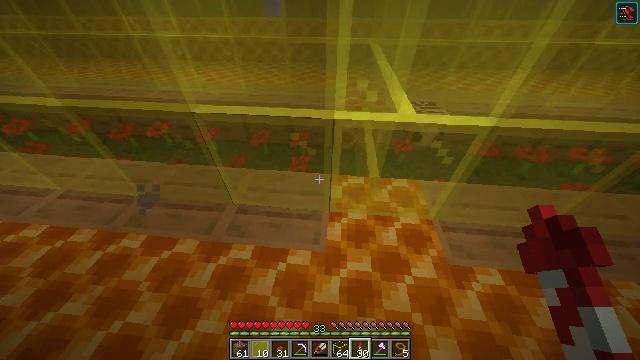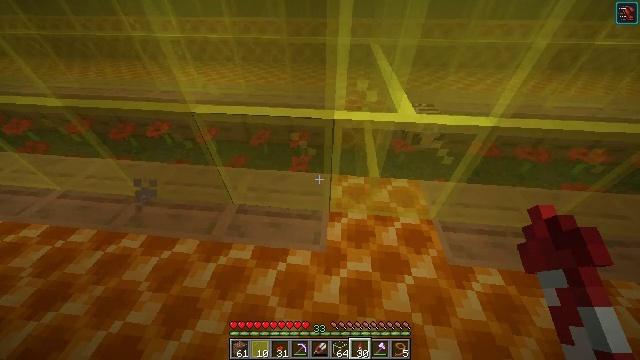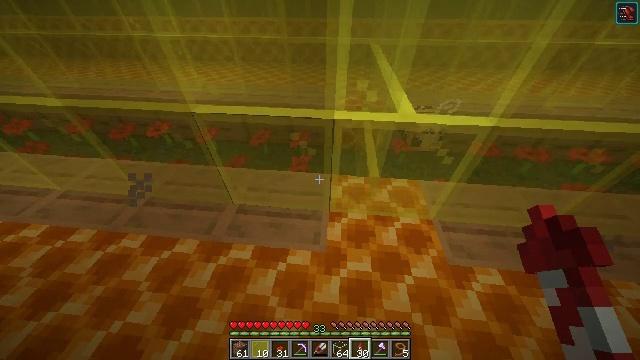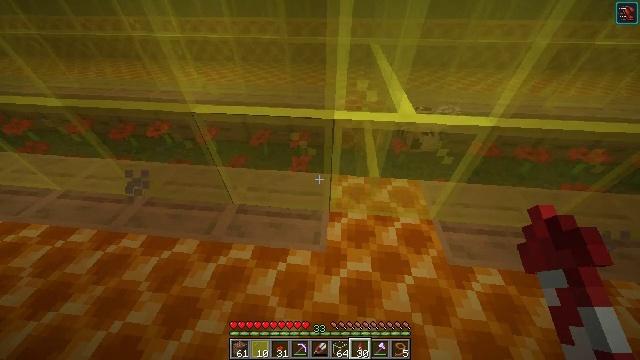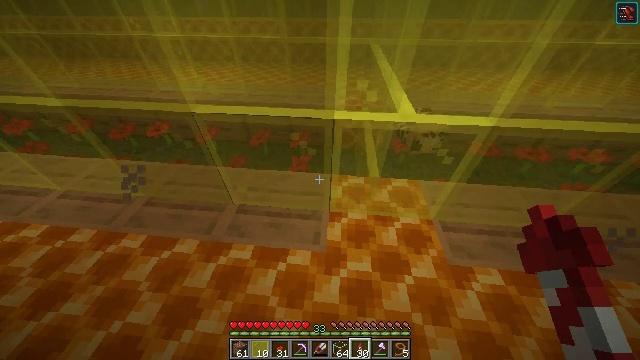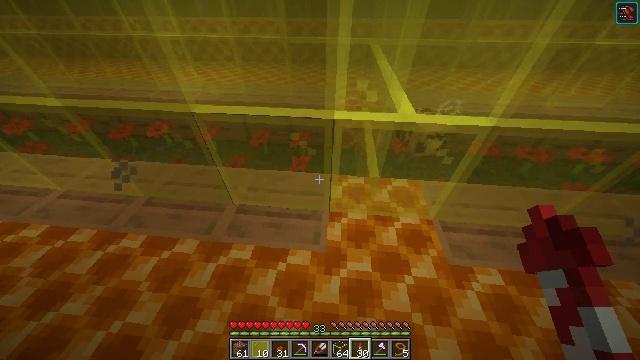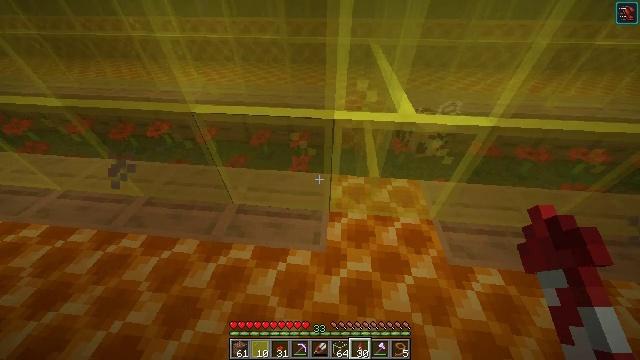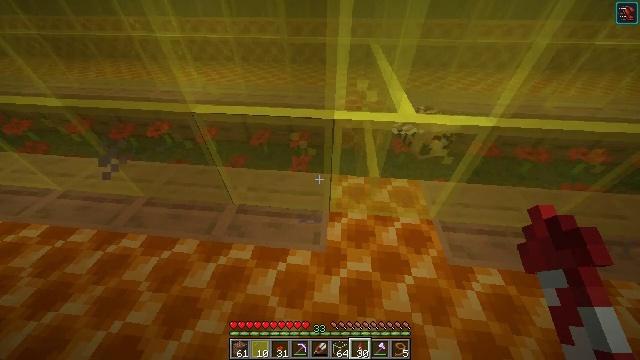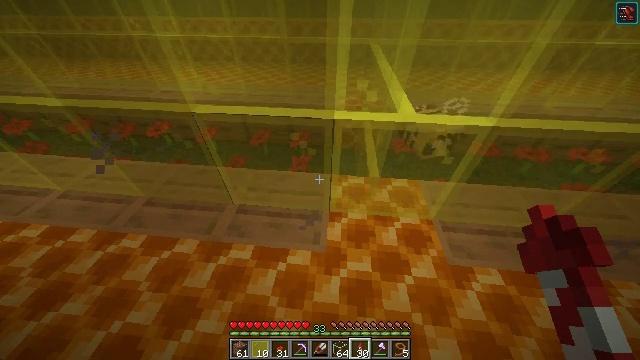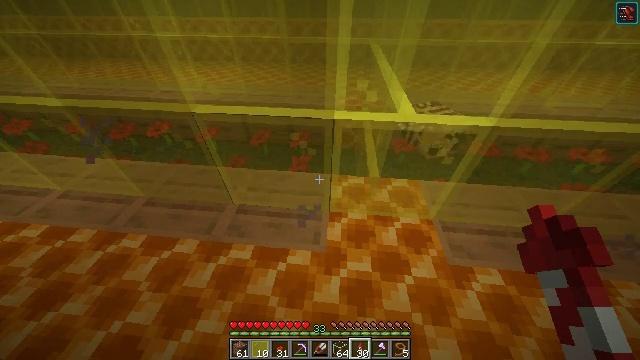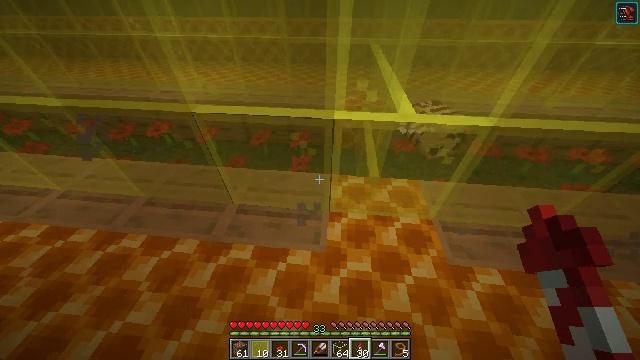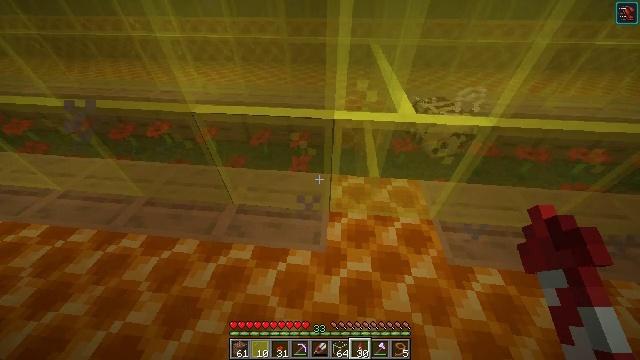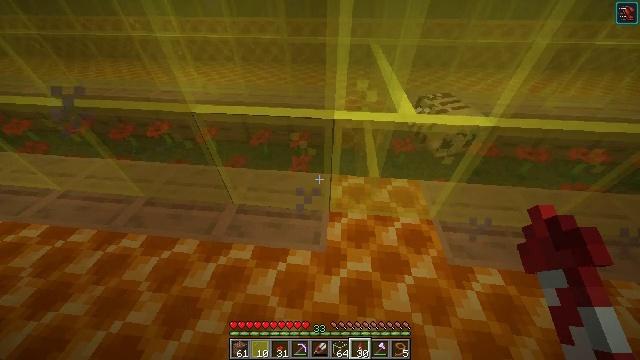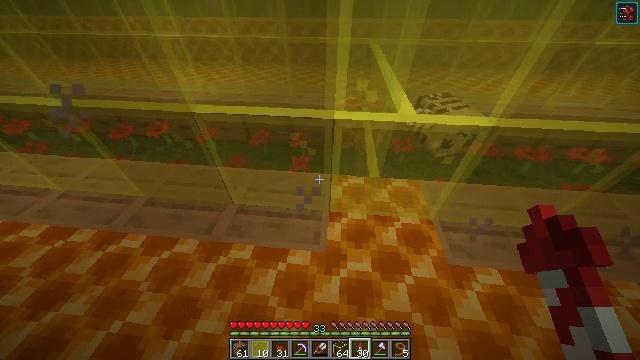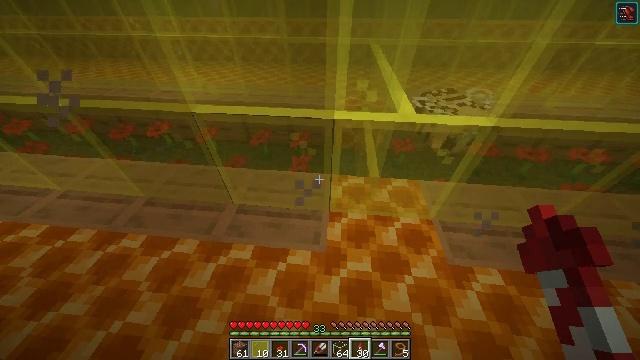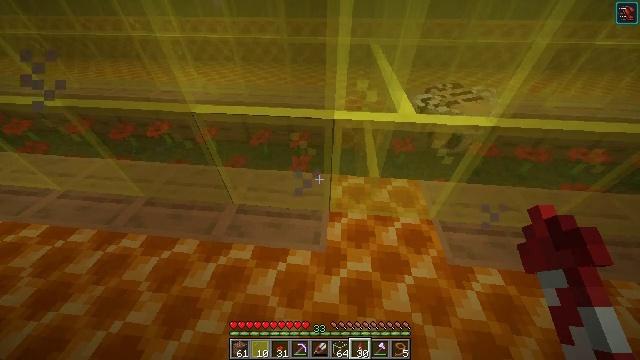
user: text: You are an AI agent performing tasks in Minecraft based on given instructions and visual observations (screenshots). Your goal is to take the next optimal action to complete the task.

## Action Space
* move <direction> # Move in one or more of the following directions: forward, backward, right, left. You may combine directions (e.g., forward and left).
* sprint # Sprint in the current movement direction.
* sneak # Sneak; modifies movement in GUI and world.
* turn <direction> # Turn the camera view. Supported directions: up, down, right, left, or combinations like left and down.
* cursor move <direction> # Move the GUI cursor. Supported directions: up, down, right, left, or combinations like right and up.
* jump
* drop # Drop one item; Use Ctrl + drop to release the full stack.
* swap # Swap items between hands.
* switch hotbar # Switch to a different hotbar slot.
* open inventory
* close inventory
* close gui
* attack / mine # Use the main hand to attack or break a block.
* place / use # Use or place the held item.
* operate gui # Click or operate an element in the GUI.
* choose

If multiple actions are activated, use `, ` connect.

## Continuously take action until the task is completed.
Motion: motion action
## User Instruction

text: Use 4 honeycombs to craft a honeycomb block.
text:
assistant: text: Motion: no_op
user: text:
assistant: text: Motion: no_op
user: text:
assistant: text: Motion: no_op
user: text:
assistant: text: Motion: no_op
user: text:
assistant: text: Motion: no_op
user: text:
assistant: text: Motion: no_op
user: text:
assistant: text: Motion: no_op
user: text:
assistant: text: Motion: no_op
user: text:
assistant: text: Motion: no_op
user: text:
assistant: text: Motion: no_op
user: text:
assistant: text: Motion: no_op
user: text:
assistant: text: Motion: no_op
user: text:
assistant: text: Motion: no_op
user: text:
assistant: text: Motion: no_op
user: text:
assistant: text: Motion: no_op
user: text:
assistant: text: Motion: no_op
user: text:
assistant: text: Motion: no_op
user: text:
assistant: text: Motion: no_op
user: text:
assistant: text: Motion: no_op
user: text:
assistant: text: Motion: no_op
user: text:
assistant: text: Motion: no_op
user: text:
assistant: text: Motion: no_op
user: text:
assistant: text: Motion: no_op
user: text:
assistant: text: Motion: no_op
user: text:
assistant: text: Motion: no_op
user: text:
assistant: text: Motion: no_op
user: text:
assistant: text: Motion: no_op
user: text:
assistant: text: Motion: no_op
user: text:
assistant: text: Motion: no_op
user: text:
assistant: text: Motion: no_op